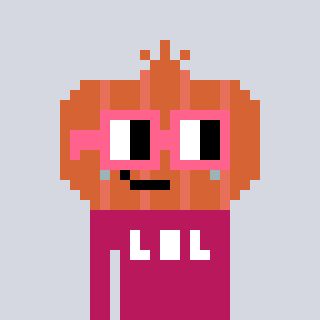
a pixel art character with square pink glasses, a onion-shaped head and a darkpink-colored body on a cool background